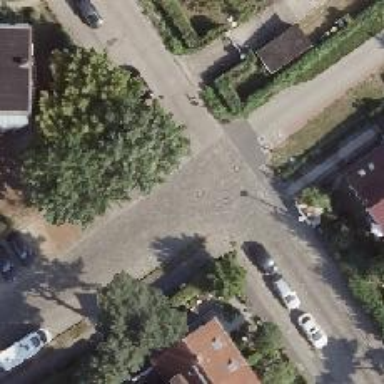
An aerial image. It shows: Unmarked crossing on the road.